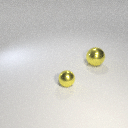
large yellow metal sphere to the right of small yellow metal sphere